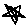
Label: star